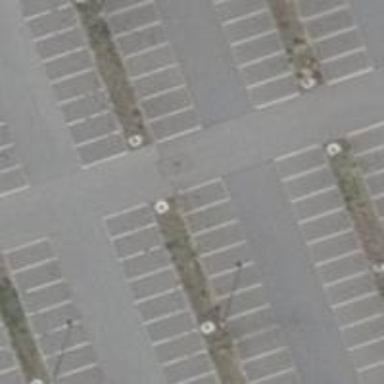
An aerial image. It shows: Asphalt parking aisle off service road.